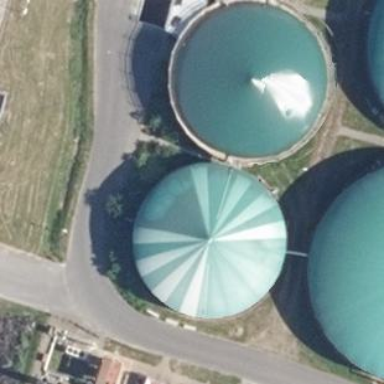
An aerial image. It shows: Storage tank with man-made structure.